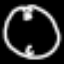
Label: clock